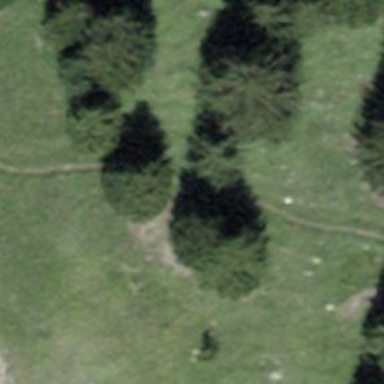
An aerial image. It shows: Grass path.